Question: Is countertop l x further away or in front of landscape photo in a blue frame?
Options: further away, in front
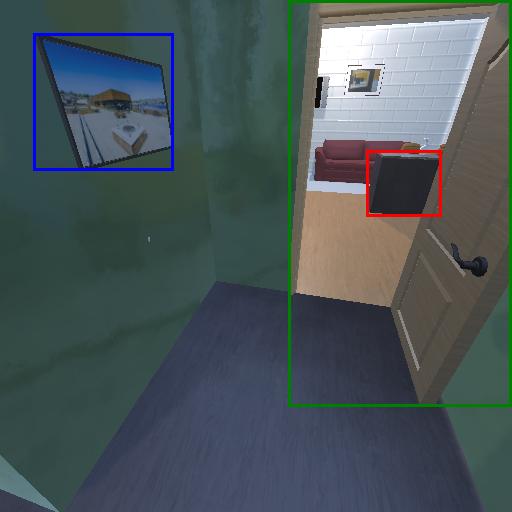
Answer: further away